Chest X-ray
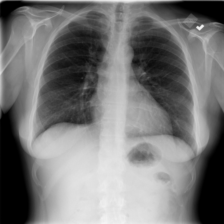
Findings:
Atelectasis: negative
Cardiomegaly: negative
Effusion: negative
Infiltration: negative
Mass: negative
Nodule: negative
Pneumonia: negative
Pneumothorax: negative
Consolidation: negative
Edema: negative
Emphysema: negative
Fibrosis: negative
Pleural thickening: negative
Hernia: negative